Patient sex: M
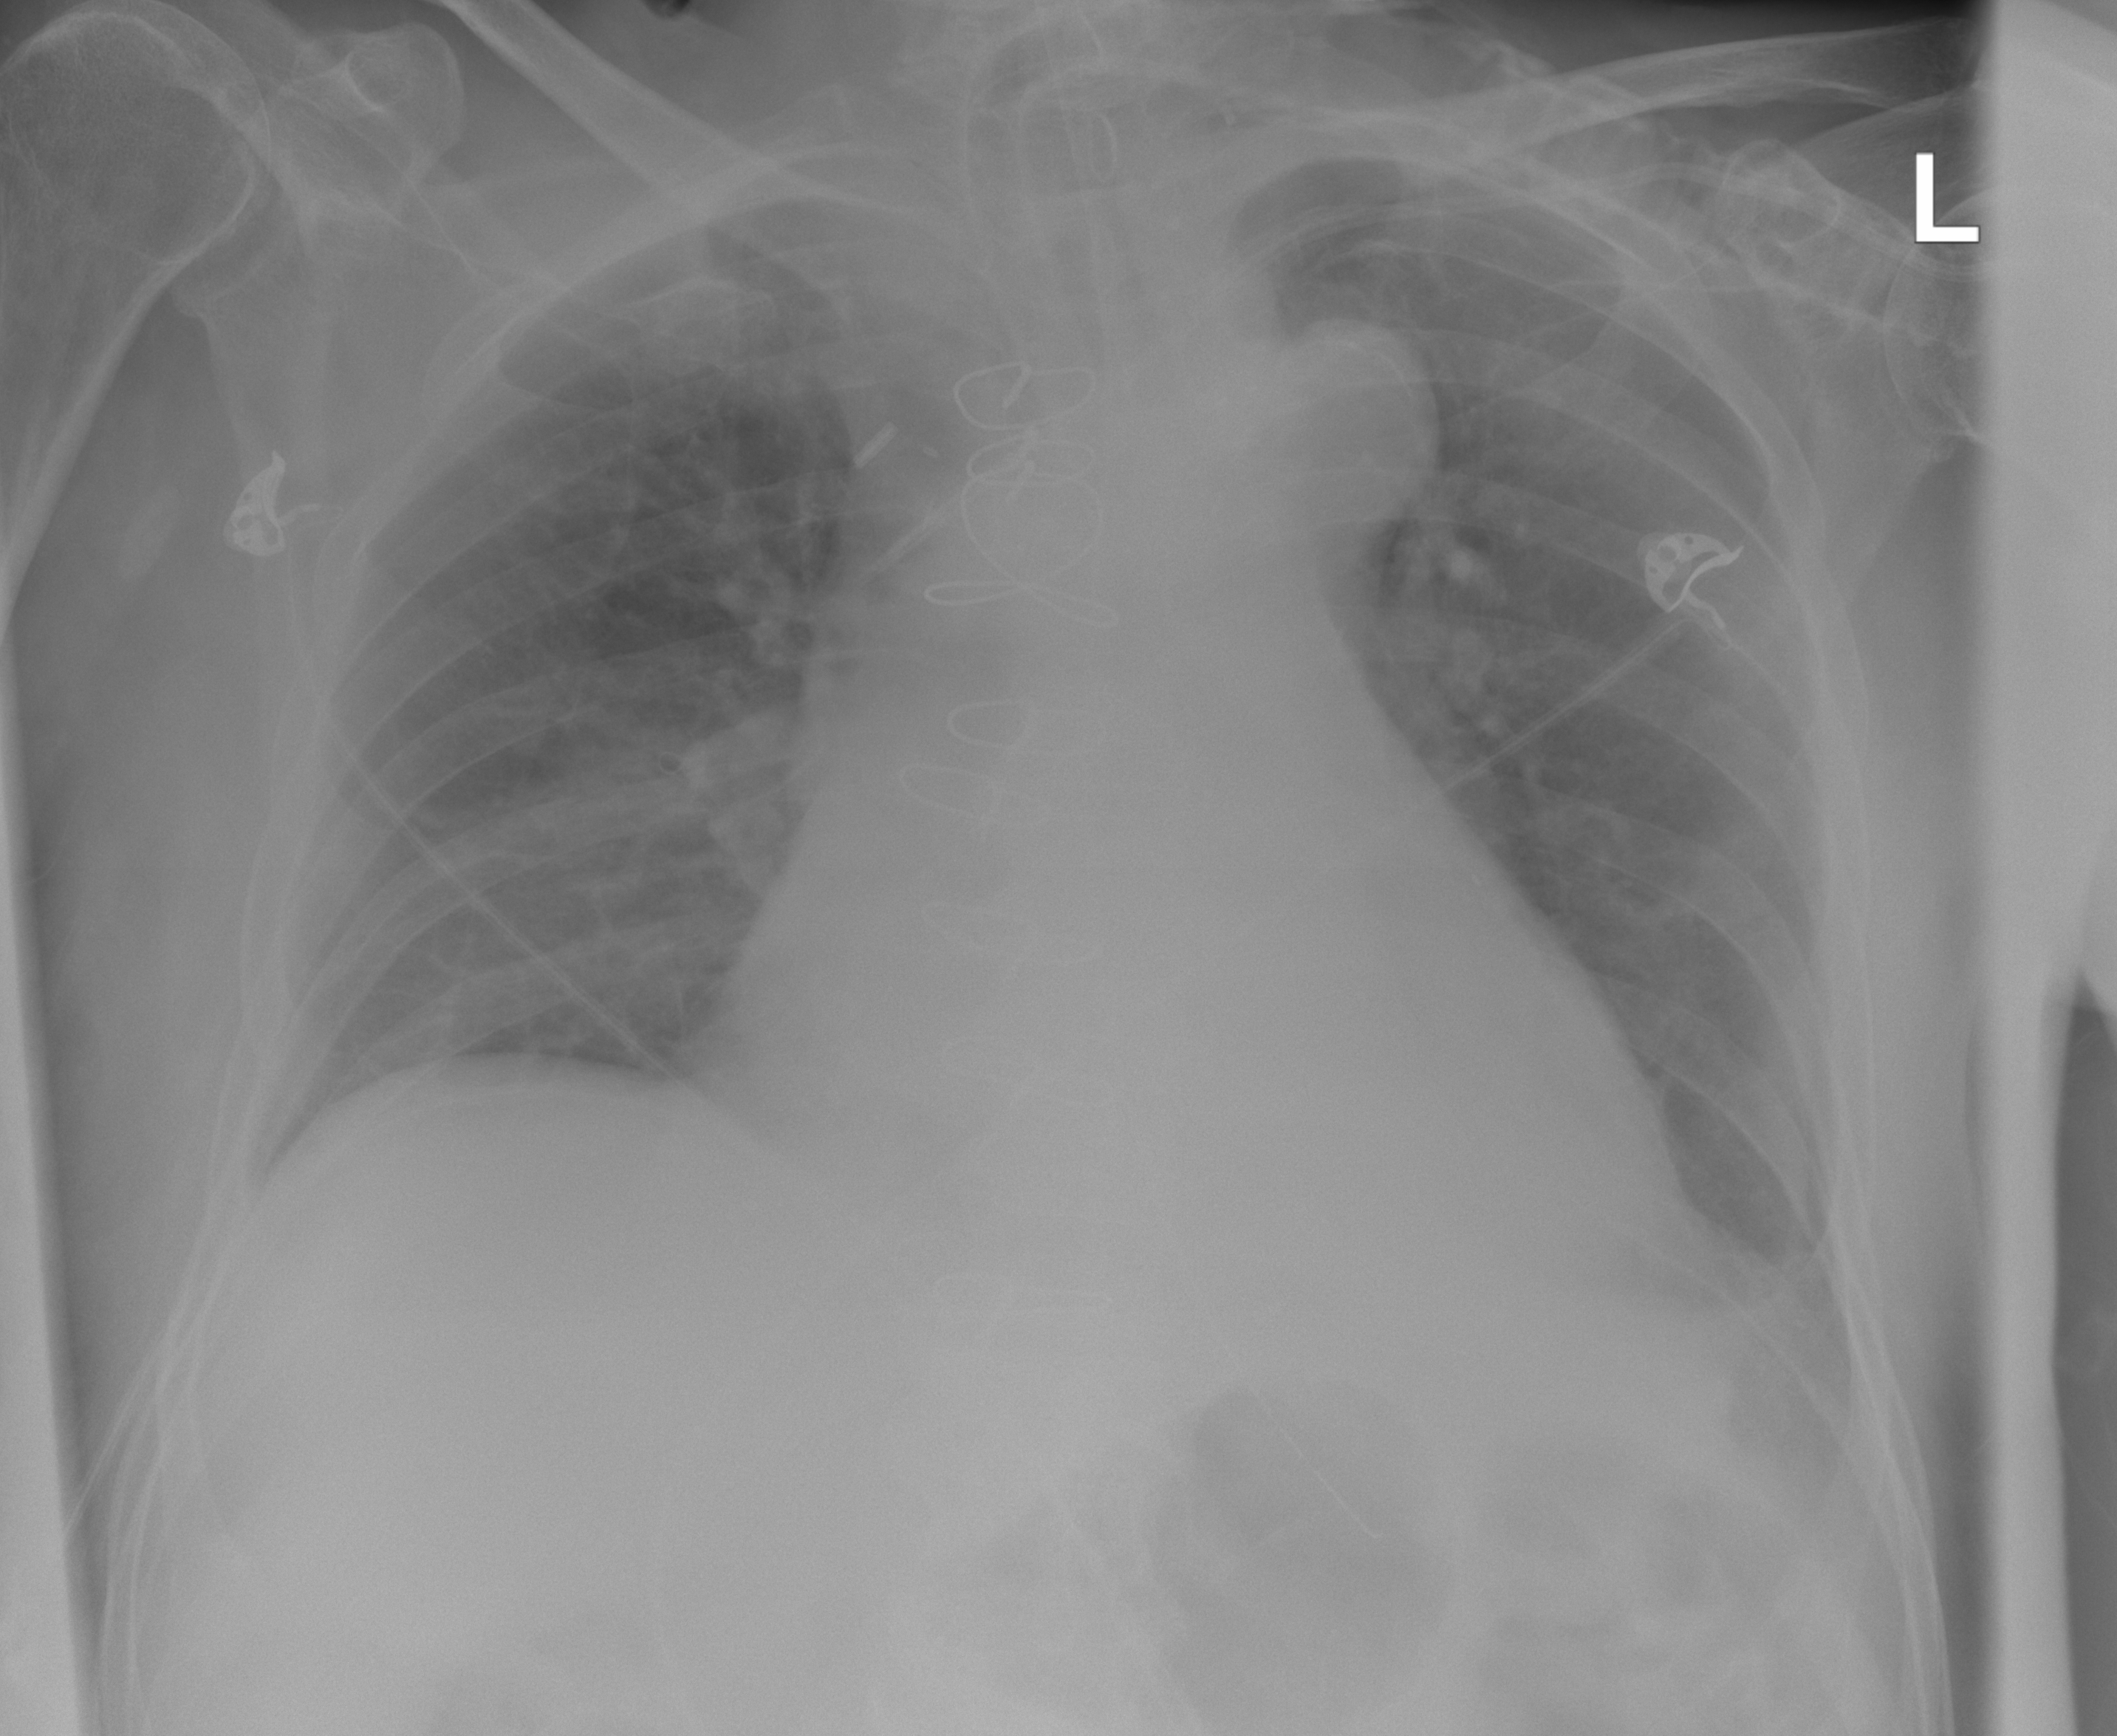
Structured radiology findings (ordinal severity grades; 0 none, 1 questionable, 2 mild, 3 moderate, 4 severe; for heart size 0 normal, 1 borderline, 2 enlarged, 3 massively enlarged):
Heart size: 2
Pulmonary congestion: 2
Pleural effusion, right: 0
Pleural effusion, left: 2
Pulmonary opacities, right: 0
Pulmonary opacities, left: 0
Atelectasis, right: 2
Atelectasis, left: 2